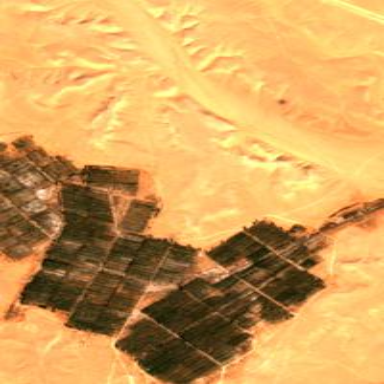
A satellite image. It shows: Orchard filled with date palms.